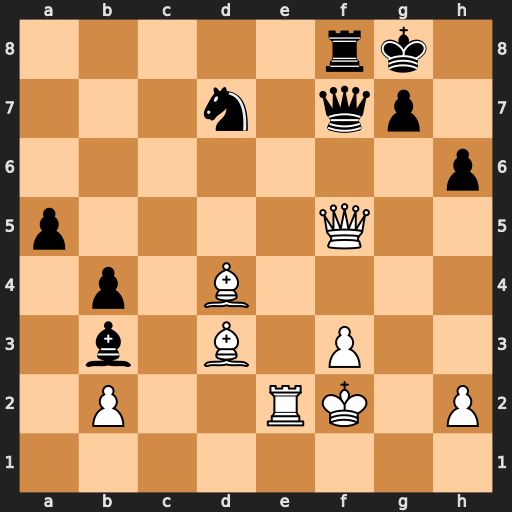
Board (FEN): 5rk1/3n1qp1/7p/p4Q2/1p1B4/1b1B1P2/1P2RK1P/8
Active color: w
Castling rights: -
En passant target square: -
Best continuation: Qh7#